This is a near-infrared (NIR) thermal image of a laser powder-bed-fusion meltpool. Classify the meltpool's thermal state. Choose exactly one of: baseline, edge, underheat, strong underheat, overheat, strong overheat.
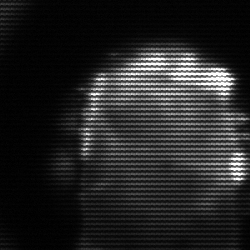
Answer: baseline